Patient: sex F, age 69
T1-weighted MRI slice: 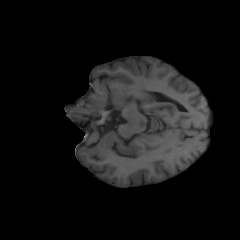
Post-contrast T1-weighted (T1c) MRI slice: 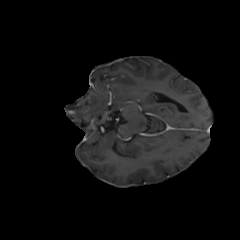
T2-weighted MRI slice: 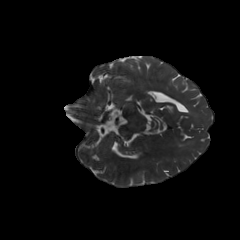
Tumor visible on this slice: no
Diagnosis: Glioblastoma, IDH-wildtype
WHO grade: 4